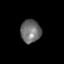
Tissue: skin
Cell type: Epithelial cells
Senescence score: 0.2357
Nuclear area (px): 456
Mean DAPI intensity: 110.704